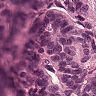
Metastatic tissue present: yes